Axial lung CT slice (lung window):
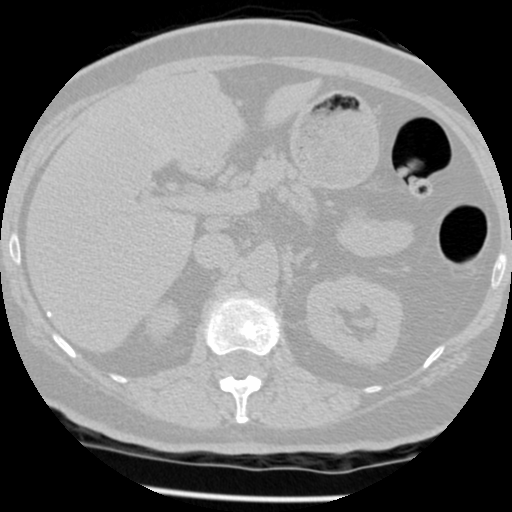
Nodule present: no